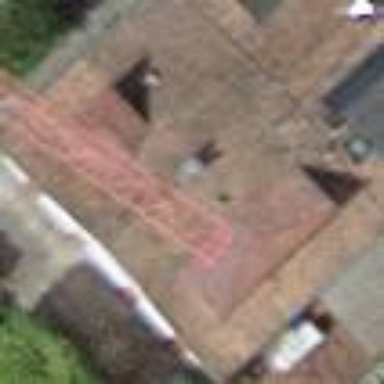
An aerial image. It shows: Terrace building.